Question: I have a javaFX ListView with a setCellFactory in order to customize the cells. The problem is that when I select a cell a blue border appear around the cell. Where is this border coming from ? I would like to change the background color of the cell instead of using a blue border.

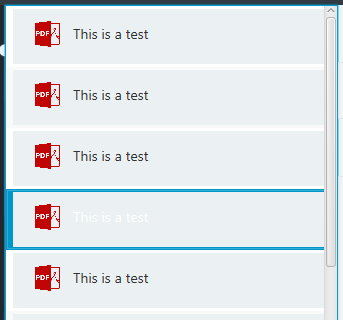
Answer: The border is coming from the default stylesheet, <URL>. These borders are implemented by having nested background colors with varying insets.
To remove the border, try the following in an external stylesheet:
'''
.list-cell:filled:selected {
-fx-background-color: -fx-background ;
-fx-background-insets: 0 ;
}
'''